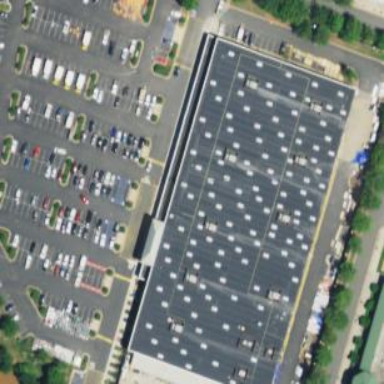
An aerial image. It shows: Retail building.